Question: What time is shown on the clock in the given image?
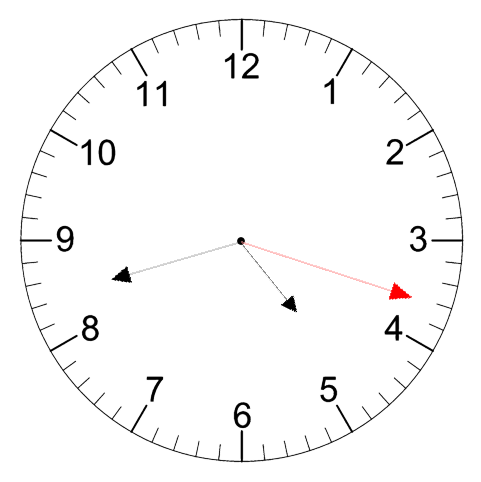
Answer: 04:42:18